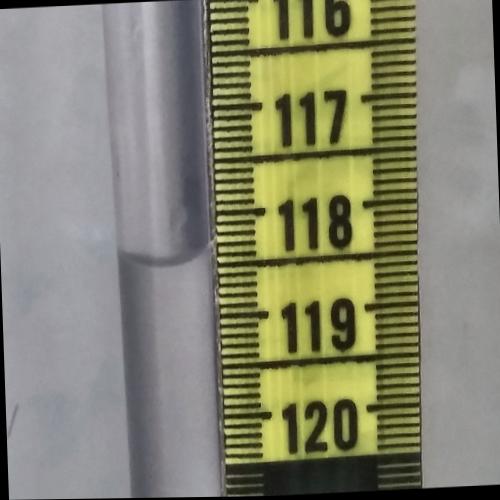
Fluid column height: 118.4 cm